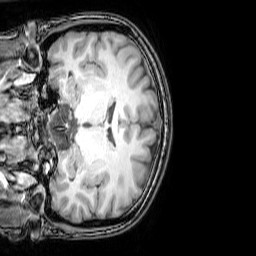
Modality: T1w
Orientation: coronal
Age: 24
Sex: female
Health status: healthy
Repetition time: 0.081 s
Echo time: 0.037 s